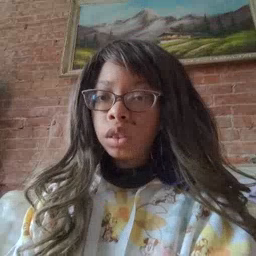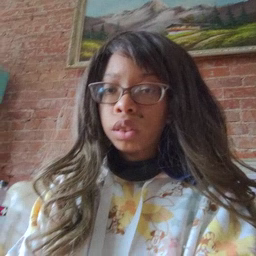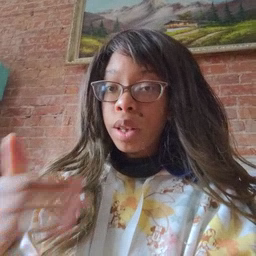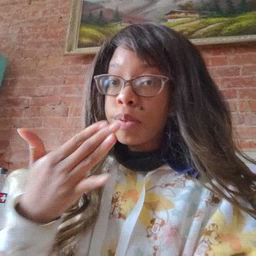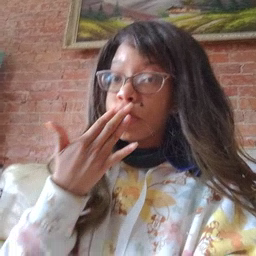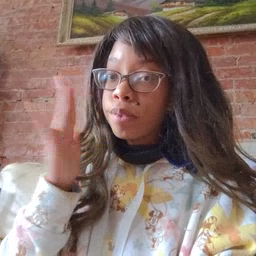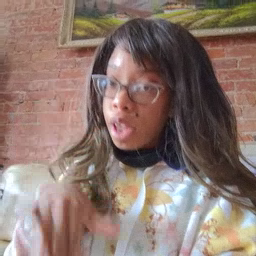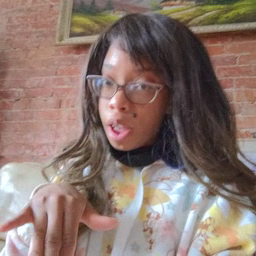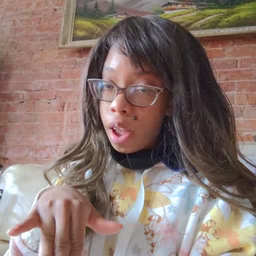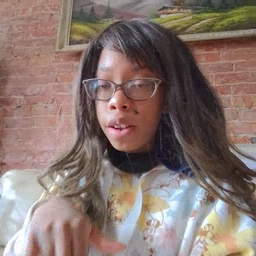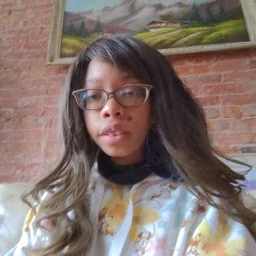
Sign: bad